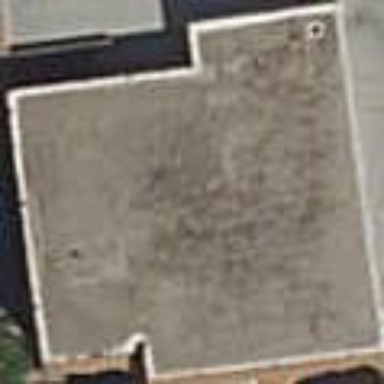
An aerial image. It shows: Part of building.